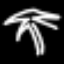
Label: palm tree